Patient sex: M
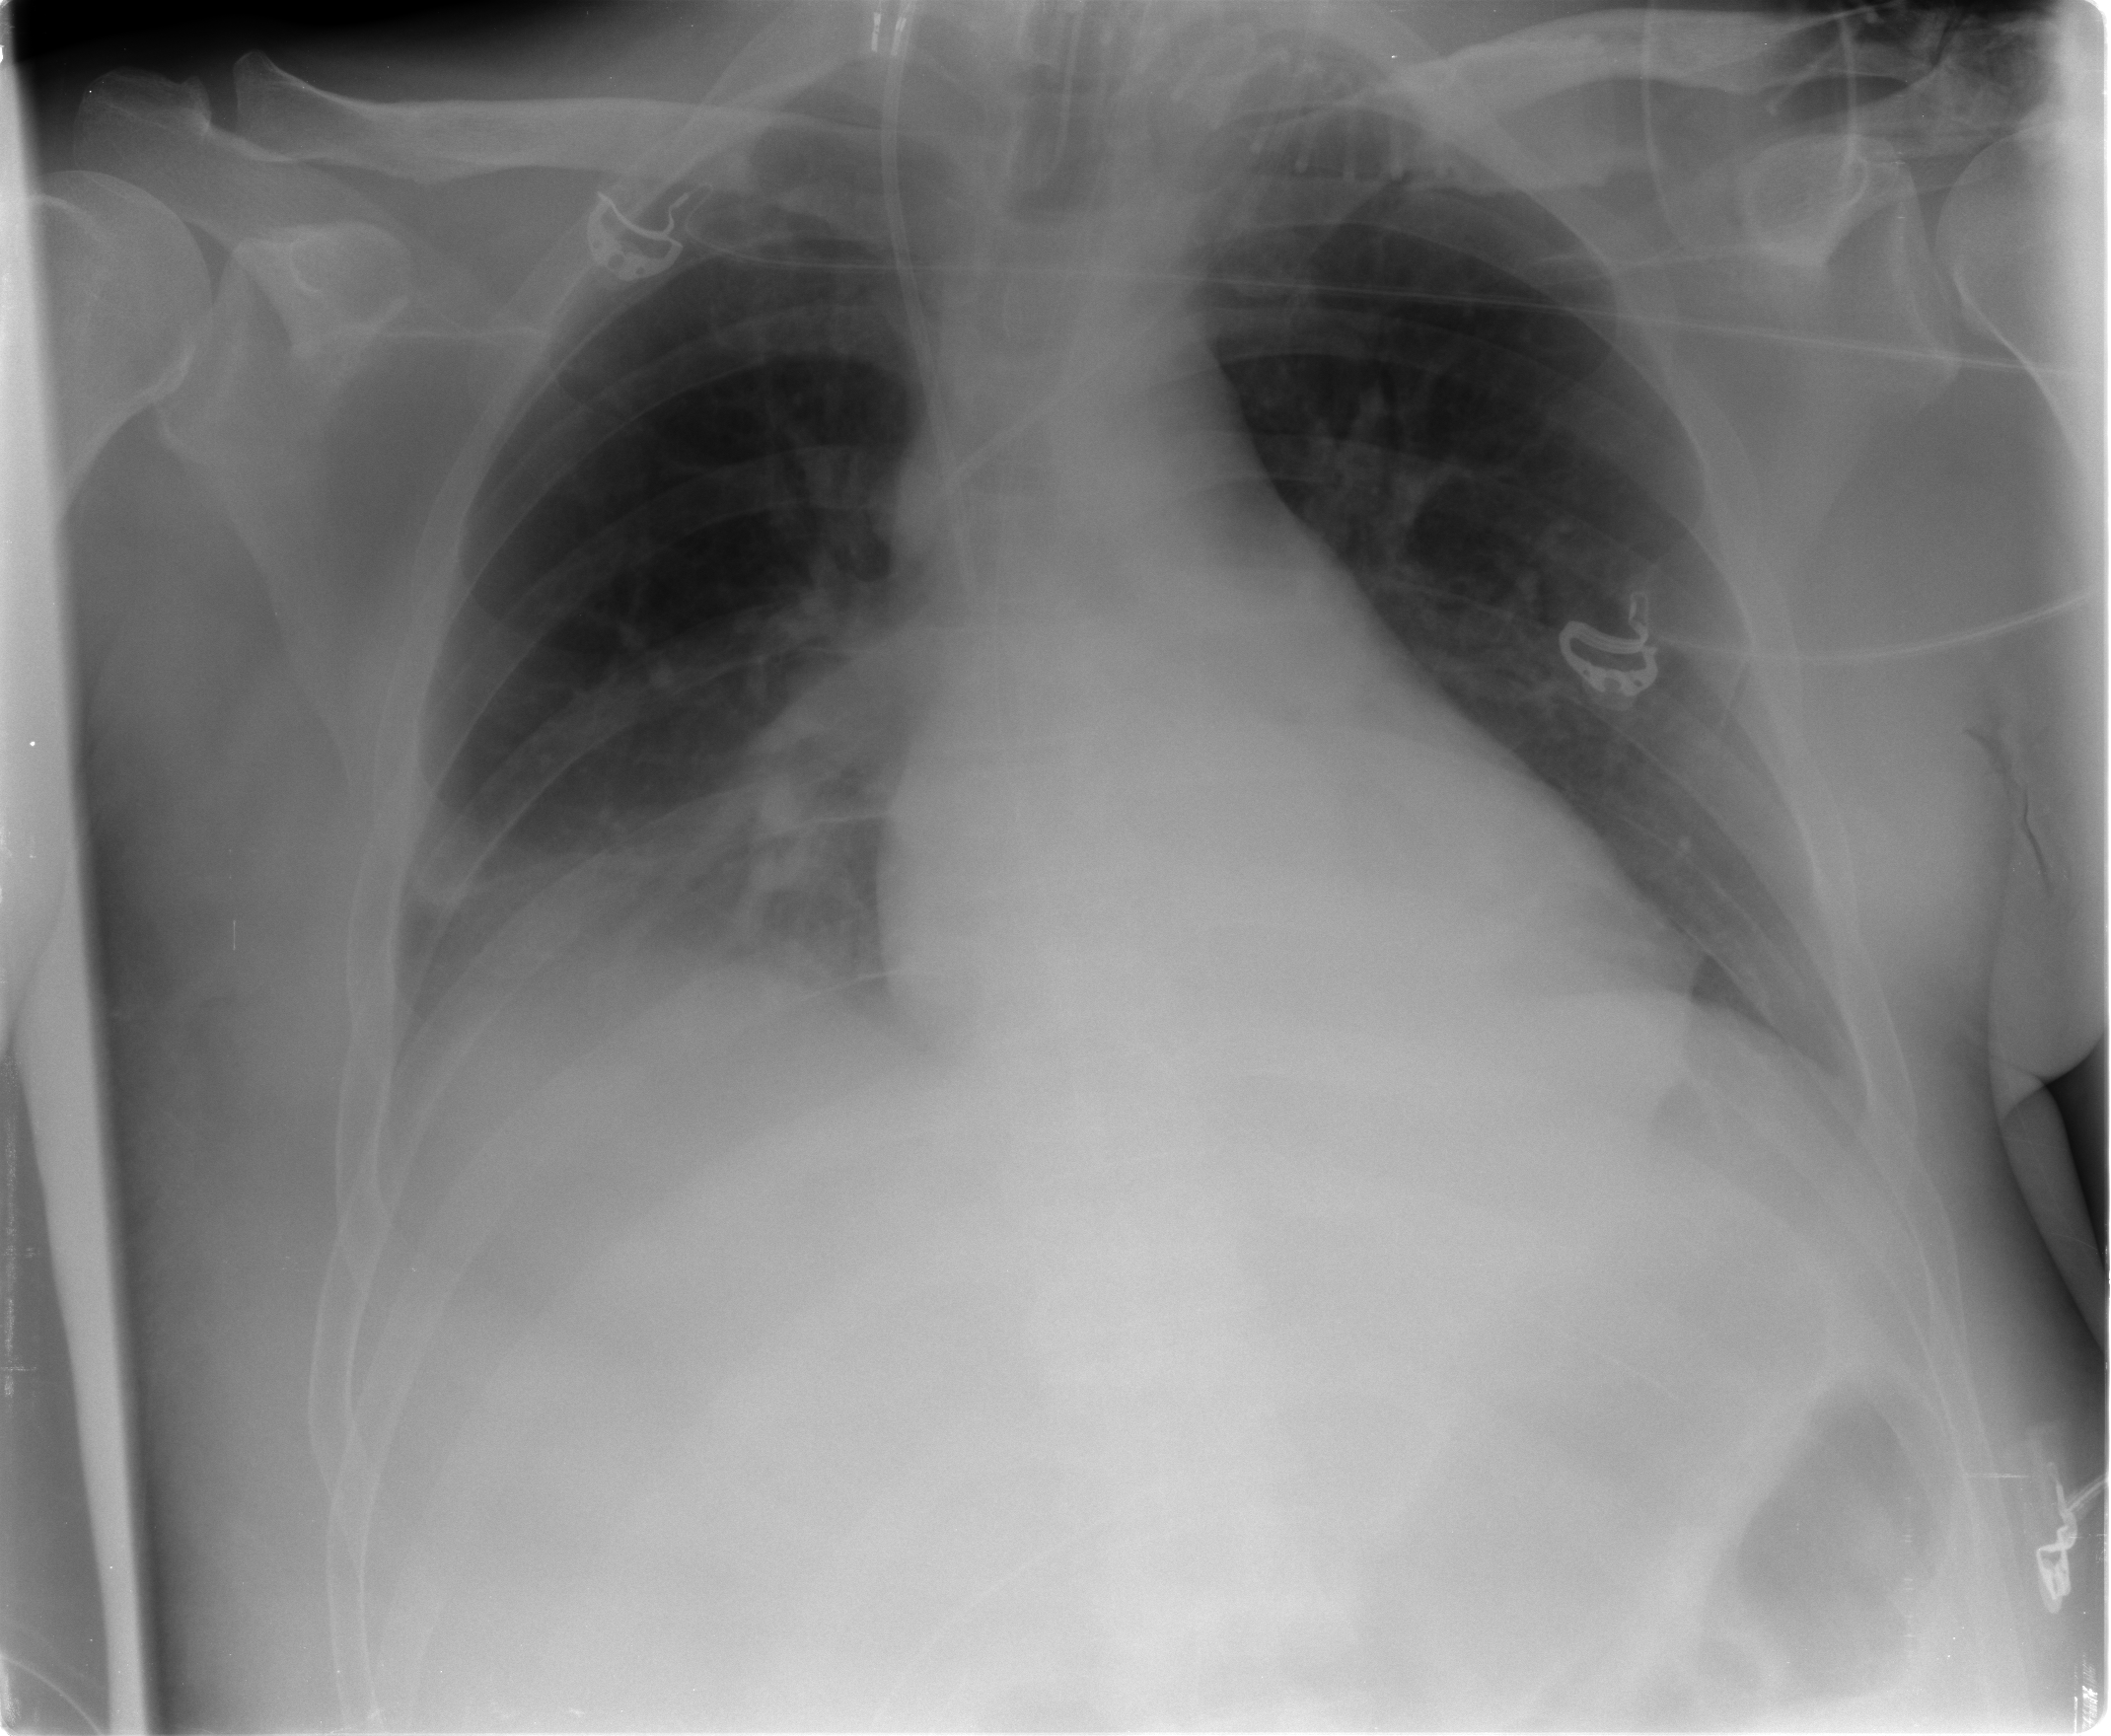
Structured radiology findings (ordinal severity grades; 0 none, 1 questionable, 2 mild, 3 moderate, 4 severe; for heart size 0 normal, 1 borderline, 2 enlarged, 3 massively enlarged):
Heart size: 0
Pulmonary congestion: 1
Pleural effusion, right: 2
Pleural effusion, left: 1
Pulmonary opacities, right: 2
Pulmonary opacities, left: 0
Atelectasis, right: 2
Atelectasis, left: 1